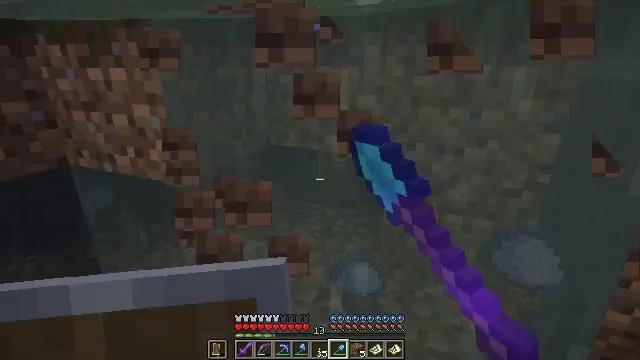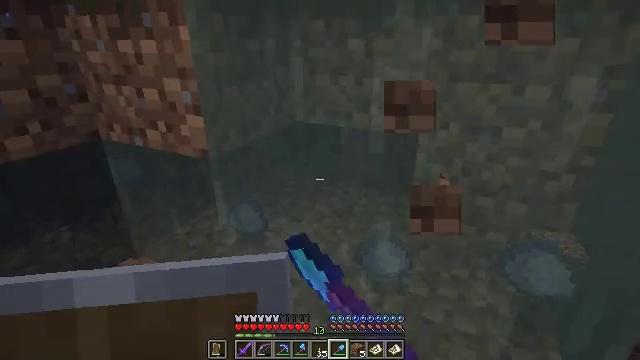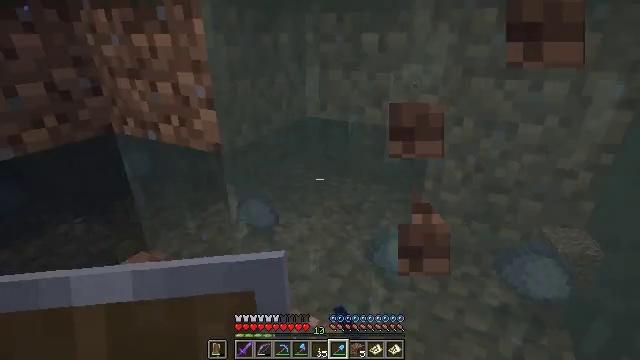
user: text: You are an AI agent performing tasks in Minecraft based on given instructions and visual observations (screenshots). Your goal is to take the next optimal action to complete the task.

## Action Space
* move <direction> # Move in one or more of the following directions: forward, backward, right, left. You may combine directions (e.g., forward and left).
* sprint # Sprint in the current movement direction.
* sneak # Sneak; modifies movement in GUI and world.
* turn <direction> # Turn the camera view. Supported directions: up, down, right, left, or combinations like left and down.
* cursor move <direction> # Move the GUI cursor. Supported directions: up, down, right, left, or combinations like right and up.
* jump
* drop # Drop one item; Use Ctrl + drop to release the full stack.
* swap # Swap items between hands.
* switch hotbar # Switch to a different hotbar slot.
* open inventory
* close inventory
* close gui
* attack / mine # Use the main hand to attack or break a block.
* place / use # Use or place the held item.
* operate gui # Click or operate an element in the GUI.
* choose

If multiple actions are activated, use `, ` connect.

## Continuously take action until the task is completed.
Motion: motion action
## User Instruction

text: Collect dirt by holding left button.
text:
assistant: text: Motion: turn left and down
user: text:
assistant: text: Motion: turn left
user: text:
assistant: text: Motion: no_op